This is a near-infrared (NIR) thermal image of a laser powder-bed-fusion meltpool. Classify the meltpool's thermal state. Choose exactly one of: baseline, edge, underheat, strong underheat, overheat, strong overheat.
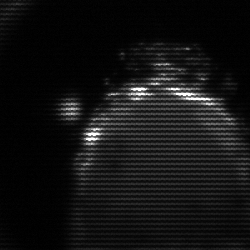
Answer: edge